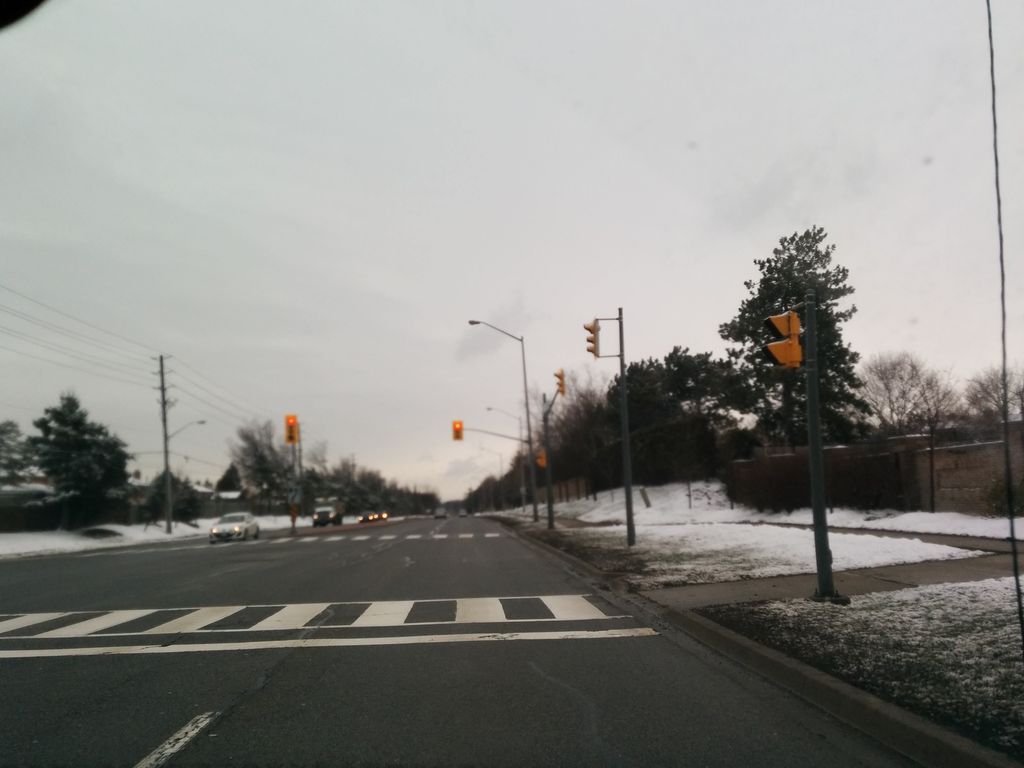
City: toronto